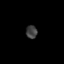
Tissue: skin
Cell type: Epithelial cells
Senescence score: 0.2866
Nuclear area (px): 140
Mean DAPI intensity: 64.471